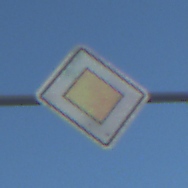
Verkehrszeichen: Vorfahrtsstrasse
Umgebung: Outdoor, Nature
Tageszeit: MorningAfternoon
Wetter: Clear
Licht: Natural
Jahreszeit: NotSpecified
Kontrast: HighContrast